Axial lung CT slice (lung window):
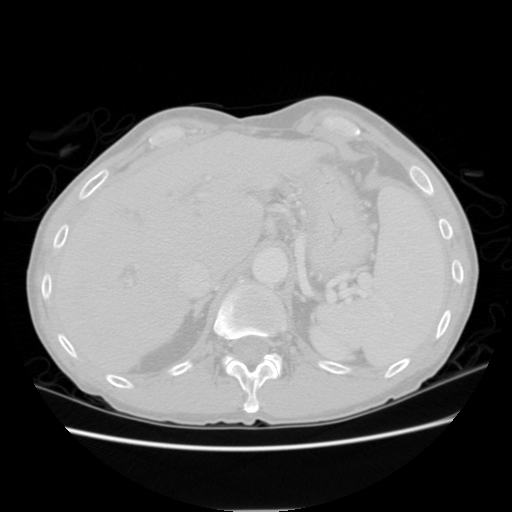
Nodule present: no